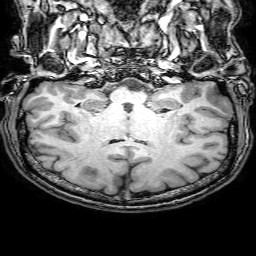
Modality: T1w
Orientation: sagittal
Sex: male
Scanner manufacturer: philips
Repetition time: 0.008096 s
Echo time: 0.0037 s